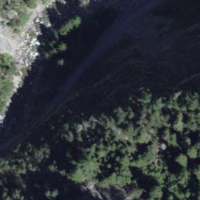
EUNIS habitat code: 45
Species observed at this site:
Pinguicula alpina